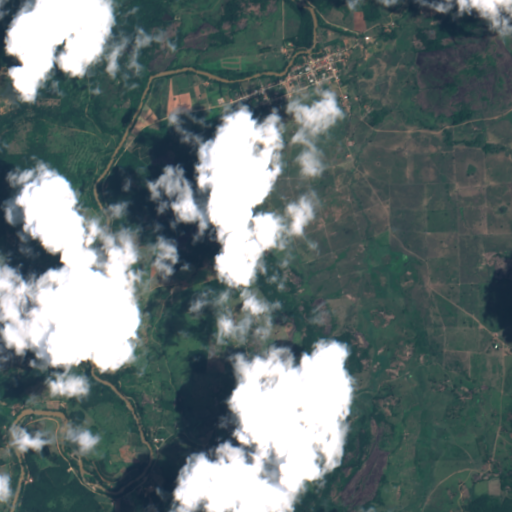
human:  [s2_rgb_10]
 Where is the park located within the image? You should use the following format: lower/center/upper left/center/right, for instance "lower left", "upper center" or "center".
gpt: The park is located in the upper center of the image.
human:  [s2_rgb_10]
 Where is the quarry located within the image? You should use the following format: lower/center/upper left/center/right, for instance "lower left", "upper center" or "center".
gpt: The quarry is located in the lower right of the image.
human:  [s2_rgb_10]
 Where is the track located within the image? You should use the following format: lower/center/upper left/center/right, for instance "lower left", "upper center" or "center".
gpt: There is no track in the image.